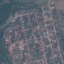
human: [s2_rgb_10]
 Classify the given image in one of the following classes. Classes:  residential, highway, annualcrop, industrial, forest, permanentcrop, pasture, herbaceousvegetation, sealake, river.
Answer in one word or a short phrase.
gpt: Residential